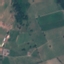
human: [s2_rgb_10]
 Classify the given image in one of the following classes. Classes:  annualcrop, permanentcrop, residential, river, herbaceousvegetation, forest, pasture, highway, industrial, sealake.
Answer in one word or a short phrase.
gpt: Pasture